Aerial crown-view tile of a tropical tree (Barro Colorado Island, Panama), acquired 20240716:
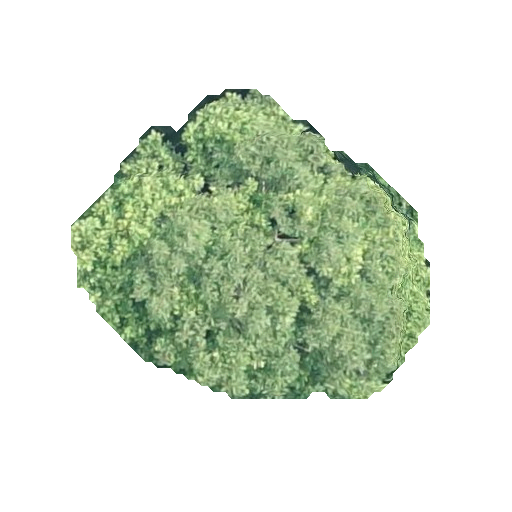
Species: Dipteryx oleifera
GBIF accepted scientific name: Dipteryx oleifera
Crown area: 124.571 m²